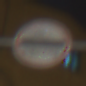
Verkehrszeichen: Zollstelle
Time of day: Night
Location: Outdoor (Urban)
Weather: PartlyCloudy
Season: NotSpecified
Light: Artificial